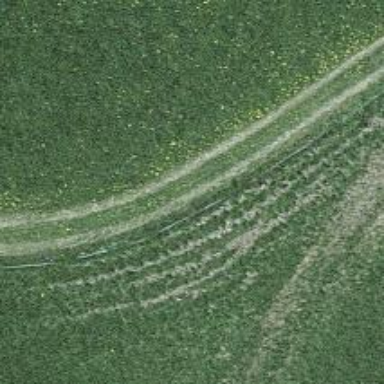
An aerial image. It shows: Track with grade5 tracktype.